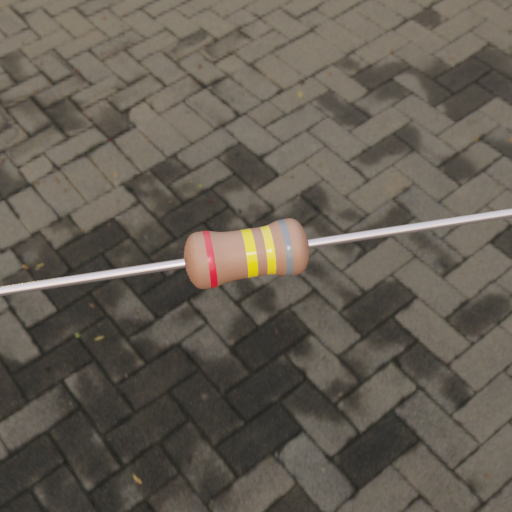
Resistor colour bands (in order): red, yellow, yellow, gray